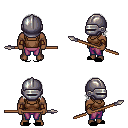
a pixel art fantasy rpg character, male body template, human, dark skin, brown pirate shirt, magenta pants, gray long bangs hairstyle, metal helm, cloth bracers, black slippers, spear, four views (front, back, left, right), 2x2 character sprite sheet, small pixel art, hard edges, no anti-aliasing